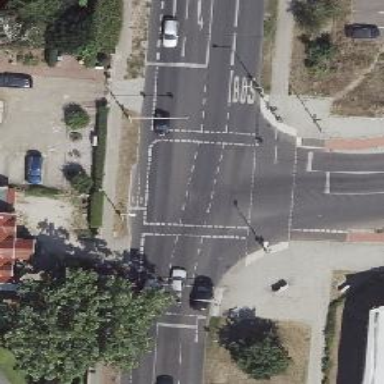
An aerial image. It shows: Road crossing with traffic signals.